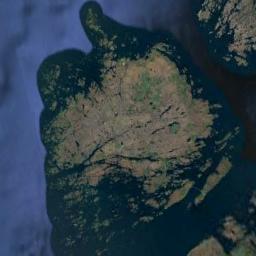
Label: island